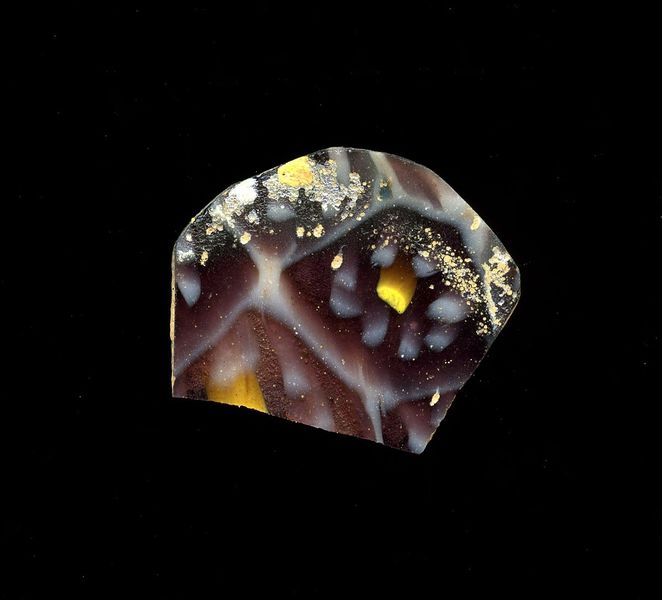
Titel: Mosaikglasfragment
Standort: Hamburg
Institution: Museum für Kunst und Gewerbe Hamburg
Schlagwörter: glas, antike, technik, mosaik, wandschmuck, kaiserzeit, blumenornamente, bodenbeläge, frühe kaiserzeit, prinzipat, römische, millefiori, mittlere, späte